Question: I want to create a non-editable text box with no cursor in wxPython. I want it to get updated in real time depending on the values from the wxSlider.
The box will basically have a quadratic equation whose coefficients should change depending on the value of the slider.
, what I want is very similar to this functionality in LabView -

Whenever you change the coefficients in the Numerator and Denominator (instead of I will have a ) it automatically changes in the transfer function textbox.
So what I want to know is:
1. How to create such a text box?
2. How to display a fraction like one in the picture in the text box?
3. How to update the coefficients of the equation in the text box in real time based on changes done by a slider ( or spin control as shown in figure)
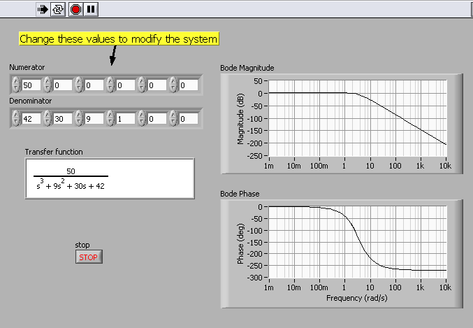
Answer: UPDATE: You made it clear that you want to render a formula, sort of. If you only use the inverted quadratic equation you could hack together some "ASCII art". But you will probably want to have something to render math text. As your program involves plots also you may want to incorporate matplotlib. In that case you can use its functionality to render math text (it uses a subset of LaTeX syntax which is builtin without actually requiring TeX). See <URL>, especially the 'MathTextParser'. And you would use a 'wx.StaticBitmap' to display the math text.
What you are searching for should be the <URL>.